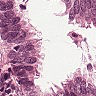
Metastatic tissue present: yes